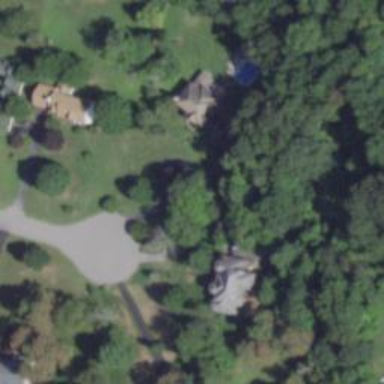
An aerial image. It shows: Driveway.